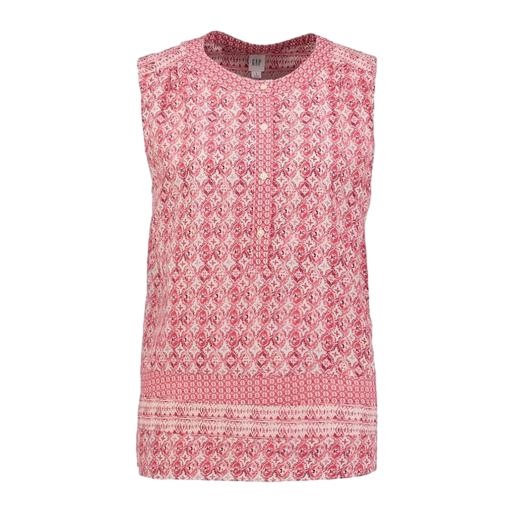
red sleeveless printed t-shirt, red printed tank, pink printed pleat-neck top only macy, white background